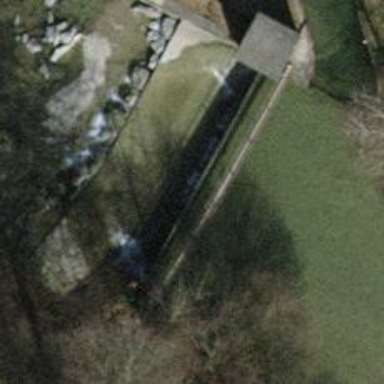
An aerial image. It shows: Weir in waterway.